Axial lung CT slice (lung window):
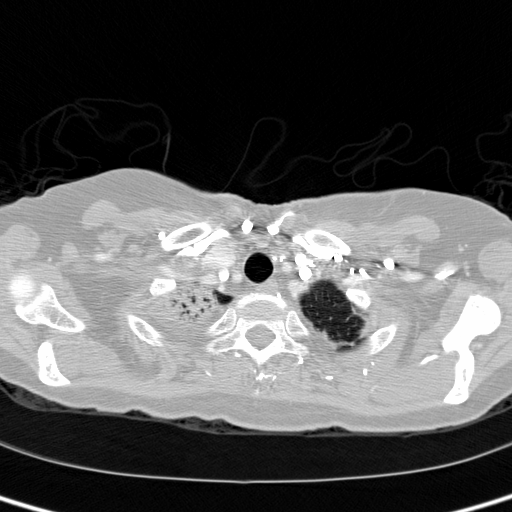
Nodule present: no